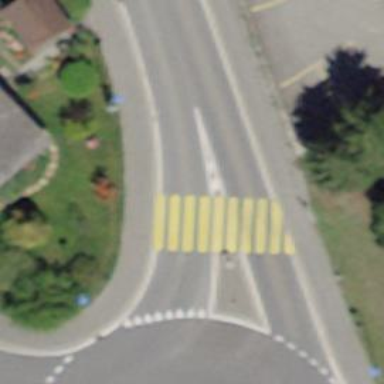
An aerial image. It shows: Uncontrolled footway crossing with markings.